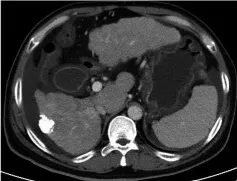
Portal vein phase of contrast-enhanced CT. CT examination of the abdomen show no biliary obstruction and disease progression of intrahepatic lesions.
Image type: radiology (ct)